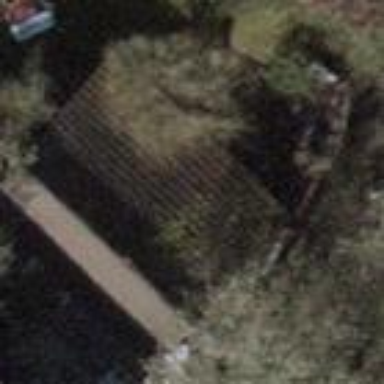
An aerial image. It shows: Garage.